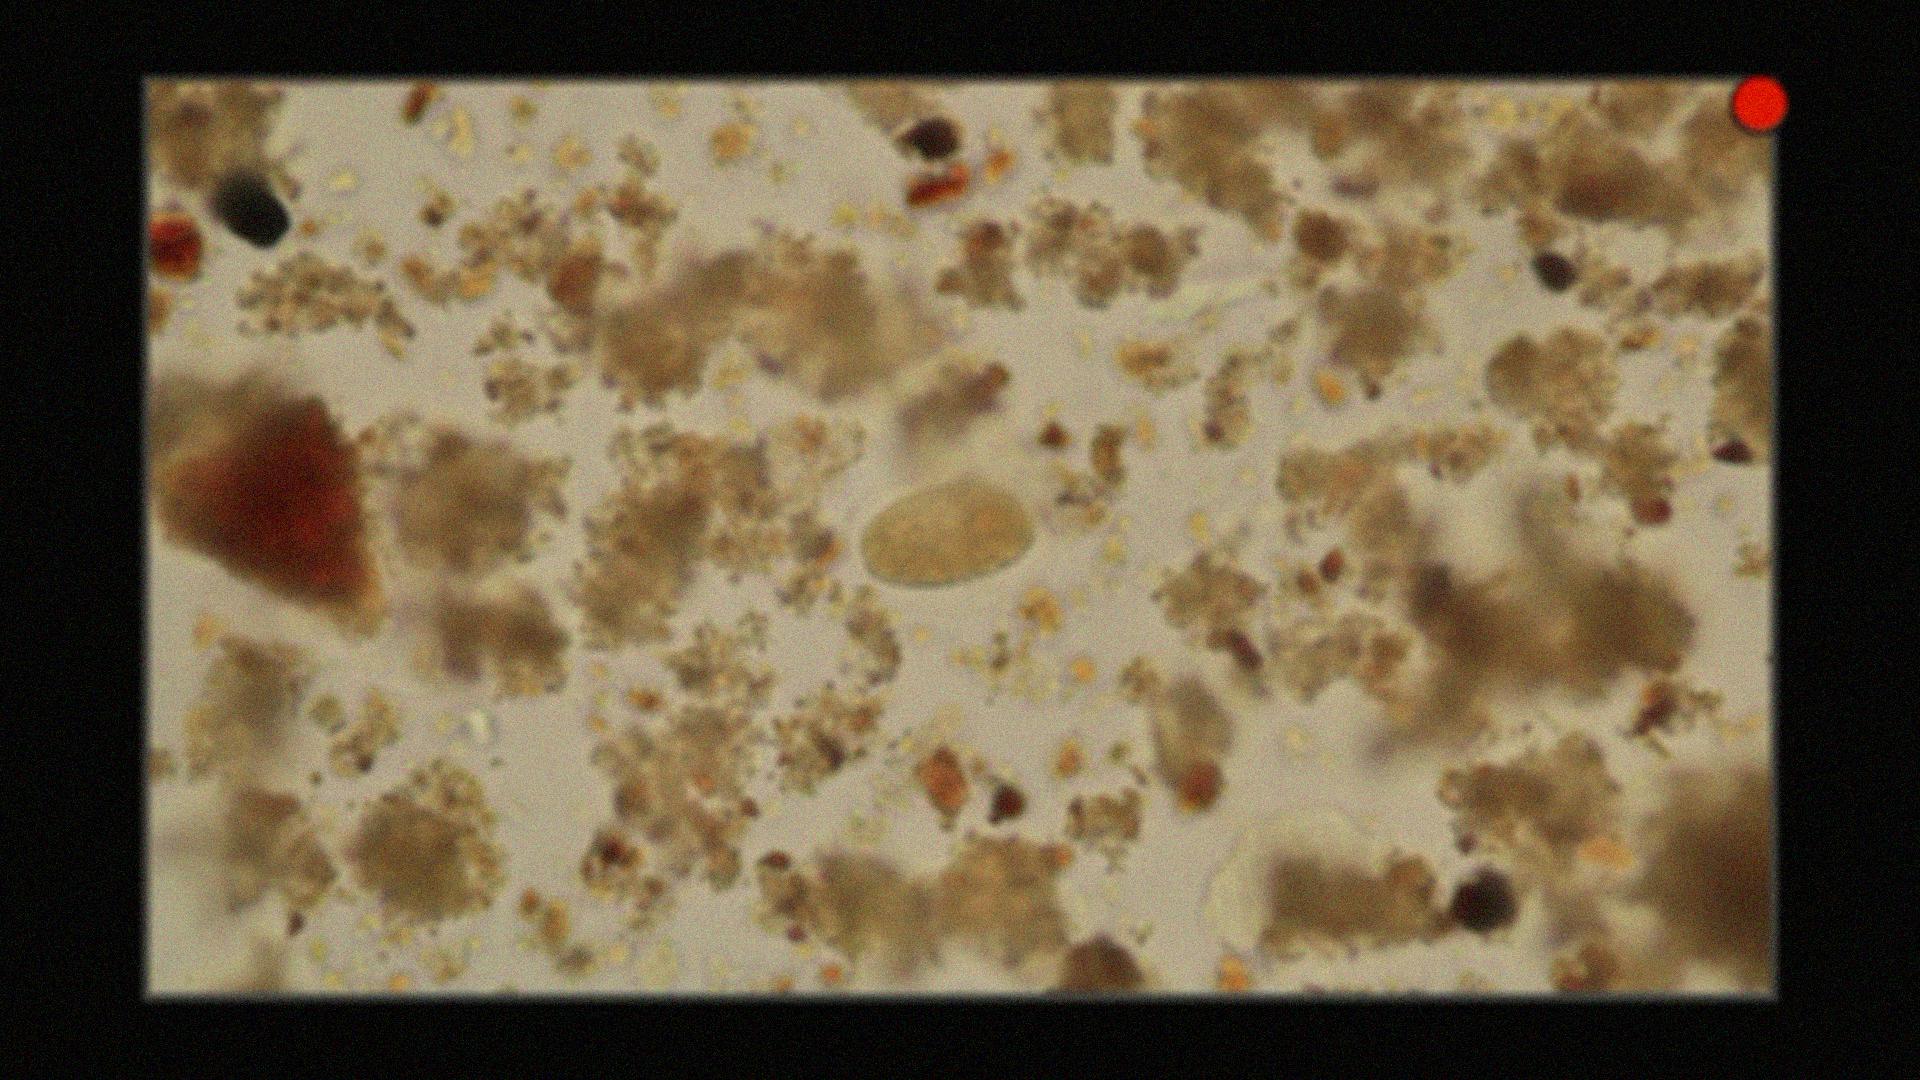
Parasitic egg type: Hookworm egg